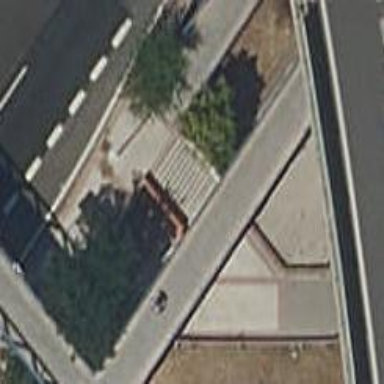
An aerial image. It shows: Set of steps on the road with ramp.